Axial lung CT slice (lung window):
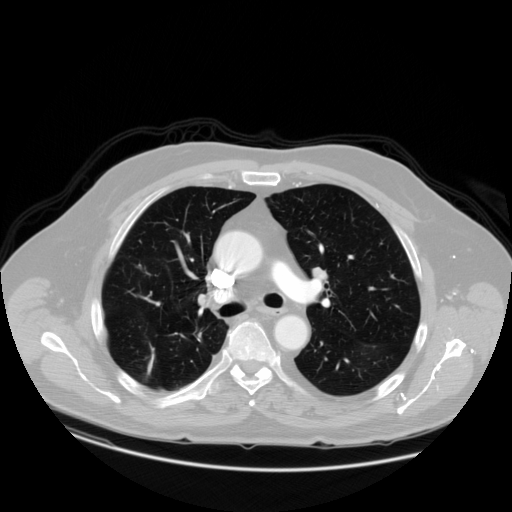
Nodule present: no